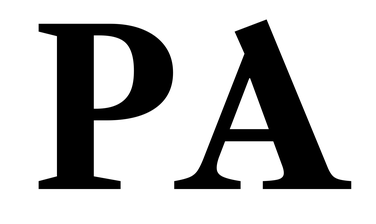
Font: LibreCaslonText_Bold